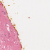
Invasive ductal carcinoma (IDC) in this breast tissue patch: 0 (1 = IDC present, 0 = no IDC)